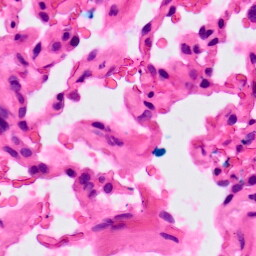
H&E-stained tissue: Lung